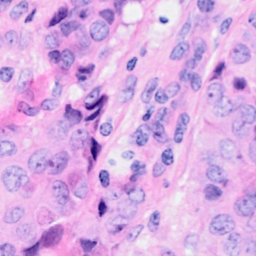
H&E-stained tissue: Breast